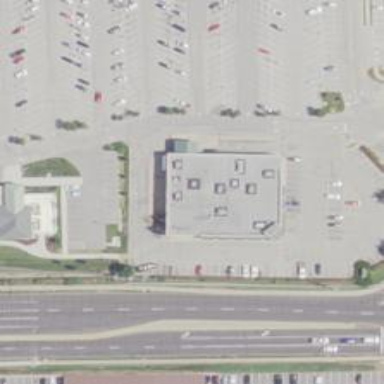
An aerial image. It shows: Pharmacy providing healthcare services.